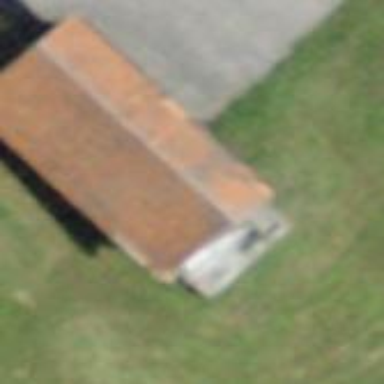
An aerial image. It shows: Building with gabled roof.